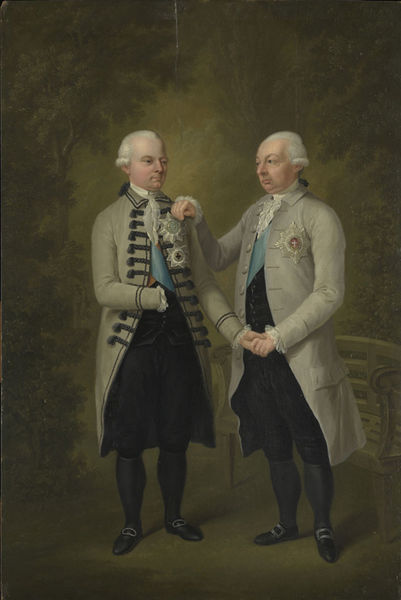
Titel: Markgraf Carl Friedrich von Baden und Erbprinz Carl Ludwig in Trauer über den Tod Caroline Luises
Künstler: Heinrich Freudweiler
Standort: Karlsruhe
Institution: Staatliche Kunsthalle Karlsruhe
Schlagwörter: baum, blau, blätter, gemälde, hand, kopf, laub, mann, schatten, weiß, wolken, aquarell, bäume, grün, landschaft, menschen, äste, frankreich, frisur, grau, kleider, köpfe, männer, raum, schwarz, stuhl, park, rot, gespräch, herren, malerei, rock, alt, anzug, gesichter, hose, jacke, richter, band, barock, gesicht, halten, kragen, spitze, stehen, bildnis, hände, innenraum, portrait, porträt, öl, natur, haare, mantel, pose, tücher, adel, gewänder, paar, vater, england, locken, schulter, vornehm, wald, garten, hellblau, perücke, schärpe, schleppe, geschäft, italien, man, unterhaltung, zwei, haltung, schuhe, hosen, bank, friedrich, krieg, könig, soldaten, frack, tapete, zopf, halstuch, kordel, edel, rüsche, zeigen, knöpfe, gehrock, revers, weste, schnalle, strümpfe, doppelporträt, gesetzt, geben, schweiz, militär, politik, uniform, jacken, mäntel, leinwand, abzeichen, offizier, orden, scherpe, stehkragen, stiefel, tasche, kunst, fürst, biedermeier, freund, adelig, schnallenschuh, watteau, abkommen, begrüßung, schnallenschuhe, spangenschuhe, freundschaft, brüder, perücken, emblem, gruß, preußen, berührung, sohn, offiziere, schärpen, minister, schnallen, krüppel, ehrung, perrücke, perrücken, friede, beig, kniehosen, freunde, händeschütteln, beschluss, parkbank, händedruck, verleihung, handschlag, spangen, versehrt, partner, gekleidet, hair, veteran, men, diplomatie, höfling, markgraf, gray, hands, 1800, 1750, hand geben, 1700, großherzog, shoes, bench, invalid, anorack, fehlende hand, absprache, 180, gleichgroß, medal, medals, ribbon, buttons, stumpfhose, abmachung, freundschfat, offizi8ere, bekannschaft, zweillinge, preußen vornehm stehend